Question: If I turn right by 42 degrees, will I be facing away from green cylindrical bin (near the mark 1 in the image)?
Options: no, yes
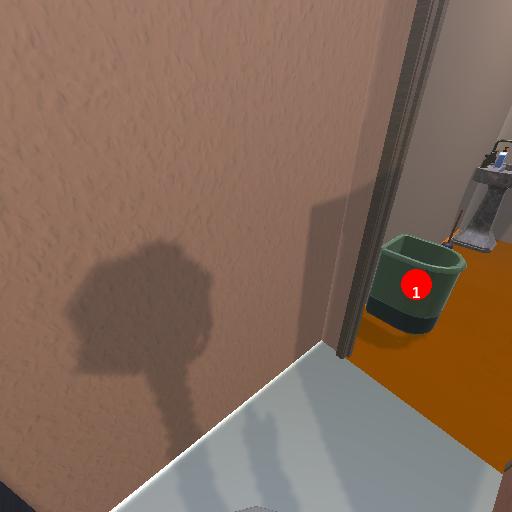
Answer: no